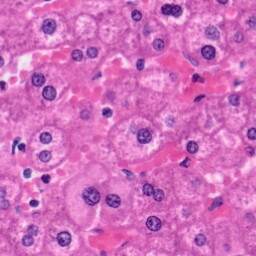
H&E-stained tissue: Liver